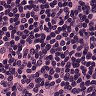
Metastatic tissue present: no